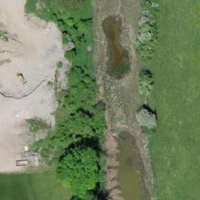
EUNIS habitat code: 24
Species observed at this site:
Chorthippus brunneus
Anthericum ramosum